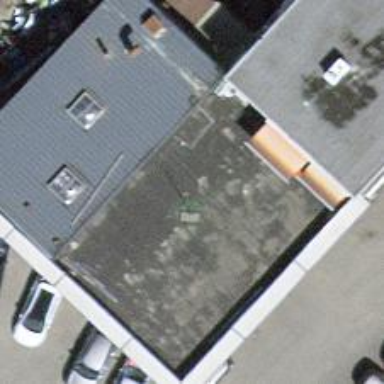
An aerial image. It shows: Car repair shop.